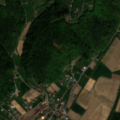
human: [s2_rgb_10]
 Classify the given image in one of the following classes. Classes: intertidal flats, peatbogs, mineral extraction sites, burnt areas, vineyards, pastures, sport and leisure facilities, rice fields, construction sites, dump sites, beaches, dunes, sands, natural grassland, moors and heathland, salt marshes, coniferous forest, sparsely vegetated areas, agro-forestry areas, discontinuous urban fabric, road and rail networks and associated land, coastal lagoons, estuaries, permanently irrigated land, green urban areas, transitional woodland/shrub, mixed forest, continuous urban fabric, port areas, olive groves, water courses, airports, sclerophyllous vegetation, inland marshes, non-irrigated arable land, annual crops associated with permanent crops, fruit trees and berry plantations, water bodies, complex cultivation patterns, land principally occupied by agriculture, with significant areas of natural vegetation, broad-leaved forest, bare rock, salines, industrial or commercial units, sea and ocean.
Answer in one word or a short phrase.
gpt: discontinuous urban fabric, non-irrigated arable land, vineyards, pastures, complex cultivation patterns, broad-leaved forest